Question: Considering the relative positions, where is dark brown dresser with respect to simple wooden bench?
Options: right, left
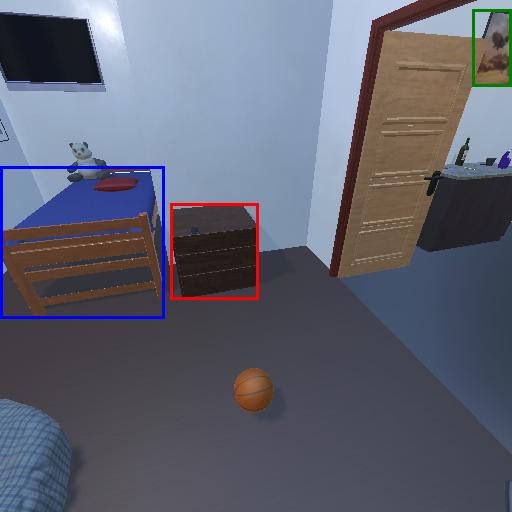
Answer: right